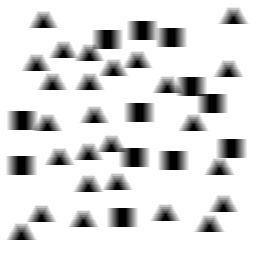
Squares: 12
Triangles: 26
Stars: 0
Total shapes: 38